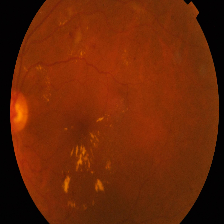
Diabetic retinopathy grade: Proliferative DR